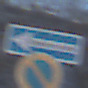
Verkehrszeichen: EinbahnstrasseLinksweisend
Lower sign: EingeschraenktesHalteverbot
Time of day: MorningAfternoon
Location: Outdoor (Nature)
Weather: PartlyCloudy
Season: Winter
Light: Natural